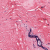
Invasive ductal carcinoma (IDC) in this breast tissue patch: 0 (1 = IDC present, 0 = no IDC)